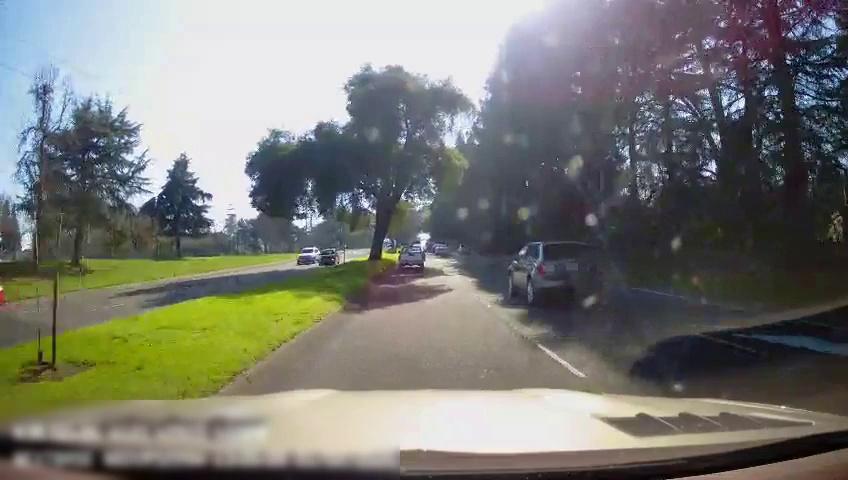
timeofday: Day
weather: Sunny
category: Drivable Space
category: Drivable Space
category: Vehicles | Car
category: Vehicles | SUV
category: Vehicles | SUV
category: Vehicles | Truck
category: Vehicles | SUV
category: Vehicles | Car
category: Lanes | Current Lane
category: Lanes | Current Lane
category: Lanes | Alternate Lane